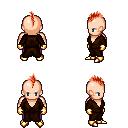
a pixel art fantasy rpg character, male body template, human, light skin, brown robe, magenta pants, red mohawk hairstyle, gold gloves, gold boots, four views (front, back, left, right), 2x2 character sprite sheet, small pixel art, hard edges, no anti-aliasing